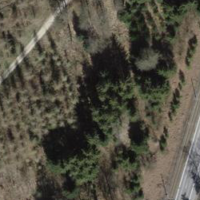
EUNIS habitat code: 41
Species observed at this site:
Lamium maculatum